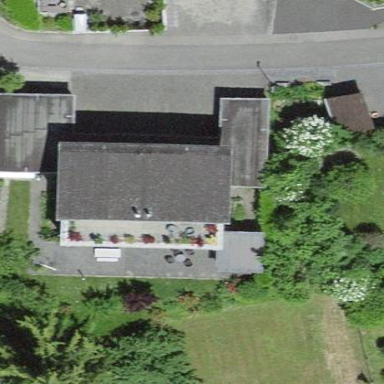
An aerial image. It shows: Residential building.